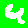
Digit: 4